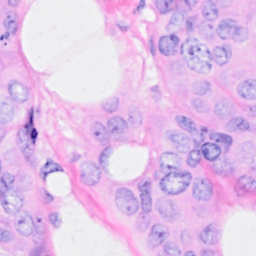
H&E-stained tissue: Breast